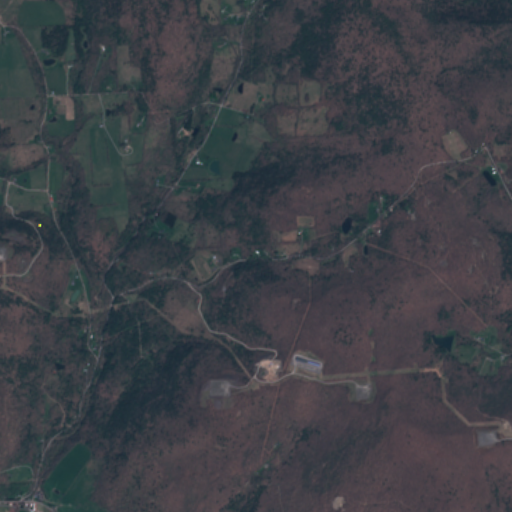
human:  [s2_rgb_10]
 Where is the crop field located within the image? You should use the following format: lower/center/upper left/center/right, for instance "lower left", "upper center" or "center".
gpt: The crop field is located in the upper left of the image.
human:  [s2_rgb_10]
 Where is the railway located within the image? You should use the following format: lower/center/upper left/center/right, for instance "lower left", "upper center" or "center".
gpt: The railway is located in the lower of the image.
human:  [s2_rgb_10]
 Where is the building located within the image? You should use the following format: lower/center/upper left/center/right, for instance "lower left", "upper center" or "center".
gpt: The building is located in the upper left of the image.
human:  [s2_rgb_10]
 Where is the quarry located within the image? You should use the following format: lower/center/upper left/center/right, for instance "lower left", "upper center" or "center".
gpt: There is no quarry in the image.